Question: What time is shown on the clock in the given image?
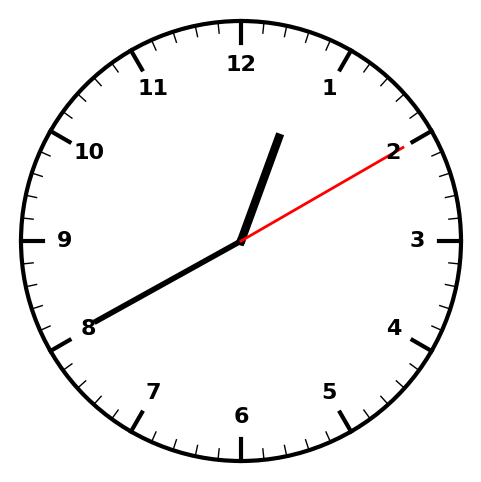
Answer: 12:40:10